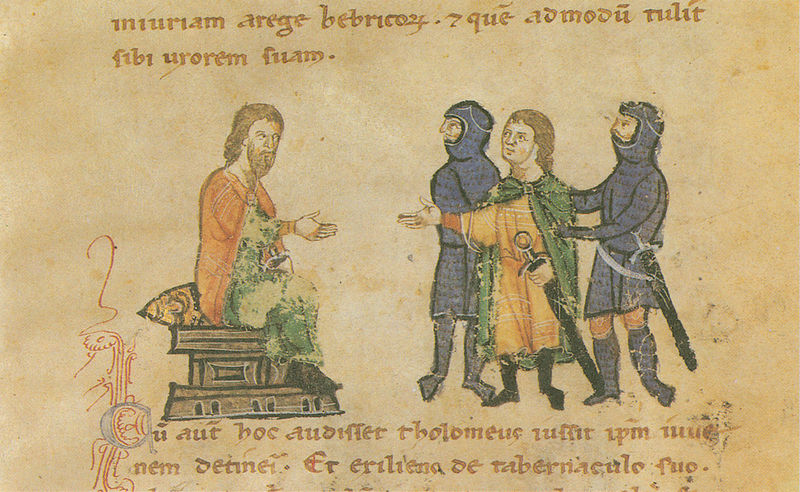
Titel: Alexanderroman
Institution: Leipzig, Stadtbibliothek
Schlagwörter: mann, umhang, grün, sitzen, geste, männer, zeichnung, leute, malerei, gericht, richter, bibel, stehen, mantel, blatt, schrift, graphik, könig, soldaten, thron, buch, seite, schwert, säbel, text, degen, gestik, herrscher, ritter, rüstung, christus, mittelalter, gefangener, wachen, latein, buchmalerei, barrt, malereibuch